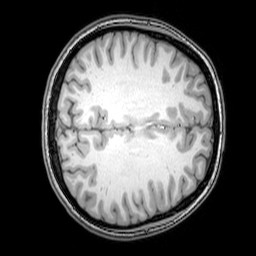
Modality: T1w
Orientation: axial
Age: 22
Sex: female
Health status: healthy
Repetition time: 0.081 s
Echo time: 0.037 s